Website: walmart
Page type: address-validator
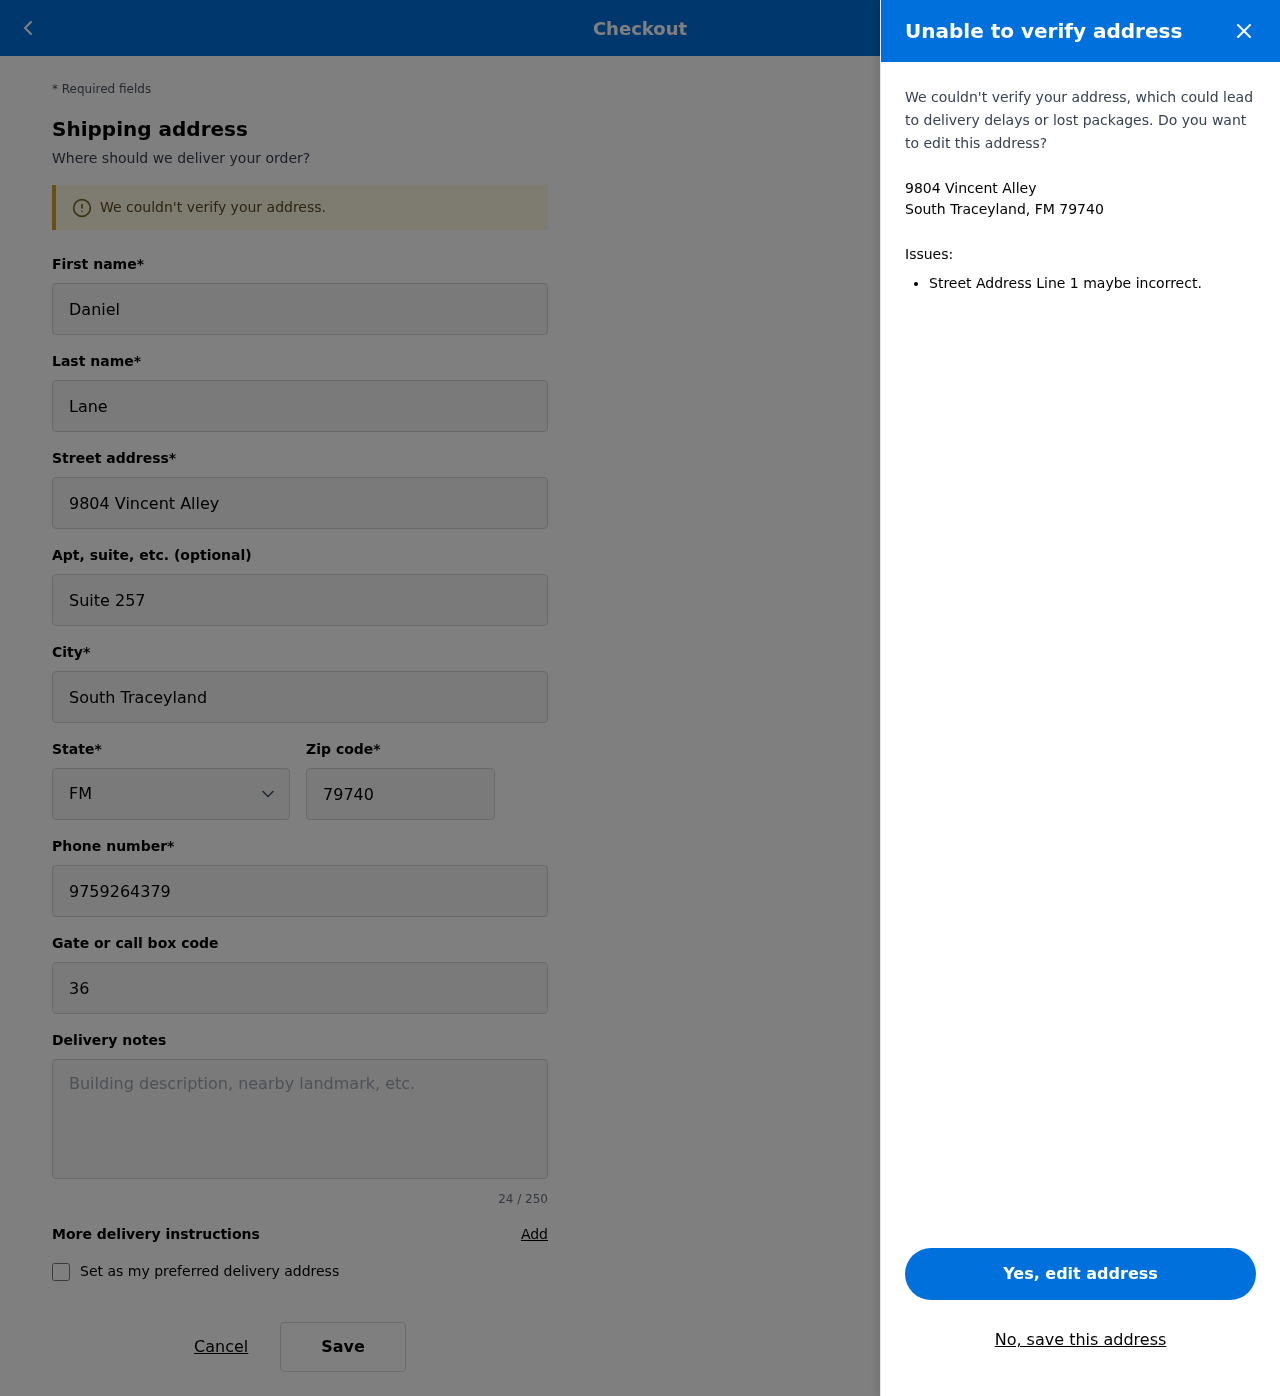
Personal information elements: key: PII_CITY_STATE_ZIP
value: South Traceyland, FM 79740
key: PII_DELIVERY_INSTRUCTIONS
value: Place behind screen door
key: PII_STATE_ABBR
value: FM
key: PII_STREET
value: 9804 Vincent Alley
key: PII_FIRSTNAME
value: Daniel
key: PII_LASTNAME
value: Lane
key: PII_STREET2
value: Suite 257
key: PII_CITY
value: South Traceyland
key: PII_POSTCODE
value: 79740
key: PII_PHONE
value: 9759264379
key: PII_SECURITY_CODE
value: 36EZ